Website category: university
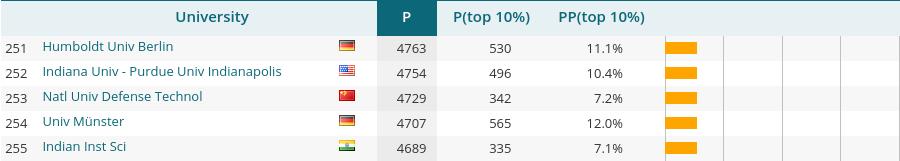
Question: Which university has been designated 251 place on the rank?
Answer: Humboldt Univ Berlin

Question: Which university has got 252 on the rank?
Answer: Indiana Univ - Purdue Univ Indianapolis

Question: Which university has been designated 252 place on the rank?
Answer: Indiana Univ - Purdue Univ Indianapolis

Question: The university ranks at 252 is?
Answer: Indiana Univ - Purdue Univ Indianapolis

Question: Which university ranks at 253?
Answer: Natl Univ Defense Technol

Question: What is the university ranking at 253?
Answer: Natl Univ Defense Technol

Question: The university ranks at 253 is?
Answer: Natl Univ Defense Technol

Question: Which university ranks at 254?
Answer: Univ Mnster

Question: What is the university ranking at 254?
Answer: Univ Mnster

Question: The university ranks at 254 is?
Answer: Univ Mnster

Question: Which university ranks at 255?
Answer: Indian Inst Sci

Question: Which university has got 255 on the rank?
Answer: Indian Inst Sci

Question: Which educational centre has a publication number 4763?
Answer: Humboldt Univ Berlin

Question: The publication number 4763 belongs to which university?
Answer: Humboldt Univ Berlin

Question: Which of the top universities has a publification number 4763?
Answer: Humboldt Univ Berlin

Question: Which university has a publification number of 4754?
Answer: Indiana Univ - Purdue Univ Indianapolis

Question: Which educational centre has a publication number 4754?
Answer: Indiana Univ - Purdue Univ Indianapolis

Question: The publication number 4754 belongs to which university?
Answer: Indiana Univ - Purdue Univ Indianapolis

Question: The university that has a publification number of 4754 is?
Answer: Indiana Univ - Purdue Univ Indianapolis

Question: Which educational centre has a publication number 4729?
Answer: Natl Univ Defense Technol

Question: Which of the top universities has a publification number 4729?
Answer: Natl Univ Defense Technol

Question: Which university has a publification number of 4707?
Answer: Univ Mnster

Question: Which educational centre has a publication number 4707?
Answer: Univ Mnster

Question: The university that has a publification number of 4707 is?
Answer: Univ Mnster

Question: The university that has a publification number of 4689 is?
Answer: Indian Inst Sci

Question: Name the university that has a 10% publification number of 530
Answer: Humboldt Univ Berlin

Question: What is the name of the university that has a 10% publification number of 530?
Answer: Humboldt Univ Berlin

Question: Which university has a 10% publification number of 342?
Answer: Natl Univ Defense Technol

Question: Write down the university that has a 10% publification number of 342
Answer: Natl Univ Defense Technol

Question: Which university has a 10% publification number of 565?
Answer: Univ Mnster

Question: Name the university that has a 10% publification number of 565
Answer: Univ Mnster

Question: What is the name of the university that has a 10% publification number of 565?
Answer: Univ Mnster

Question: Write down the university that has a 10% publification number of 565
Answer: Univ Mnster

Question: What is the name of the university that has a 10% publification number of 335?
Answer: Indian Inst Sci